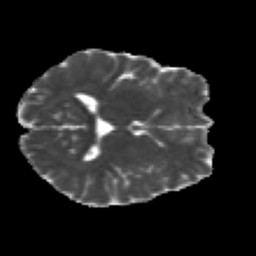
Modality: MD
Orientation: axial
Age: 27
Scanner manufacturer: siemens
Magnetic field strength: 3 T
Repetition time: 2.2 s
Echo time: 0.084 s